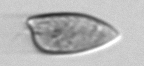
Label: Prorocentrum_dentatum